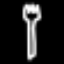
Label: fork